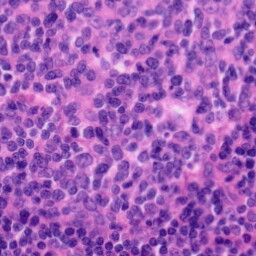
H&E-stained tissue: Tonsil